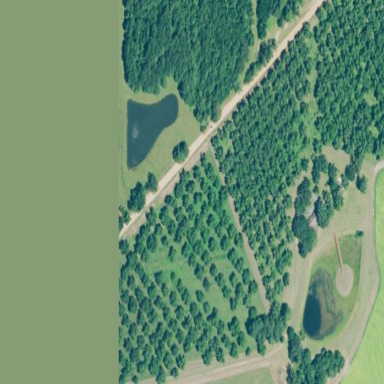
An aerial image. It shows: Orchard.